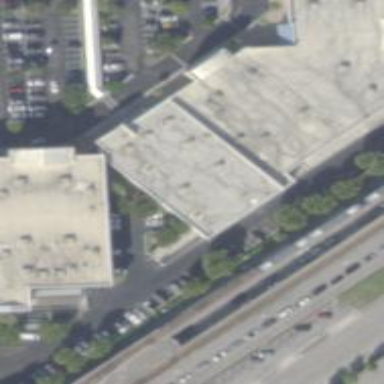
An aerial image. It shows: Retail building.